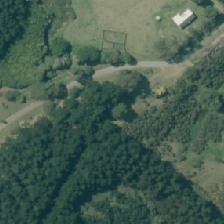
Land cover: grose_broom